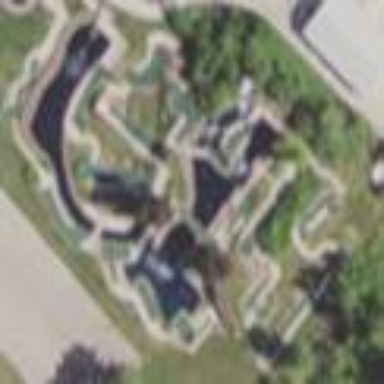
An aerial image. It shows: Miniature golf course.